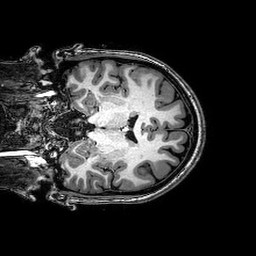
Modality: T1w
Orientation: coronal
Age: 25
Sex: female
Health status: healthy
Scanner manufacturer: philips
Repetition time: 0.008157 s
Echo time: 0.00373 s